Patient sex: F
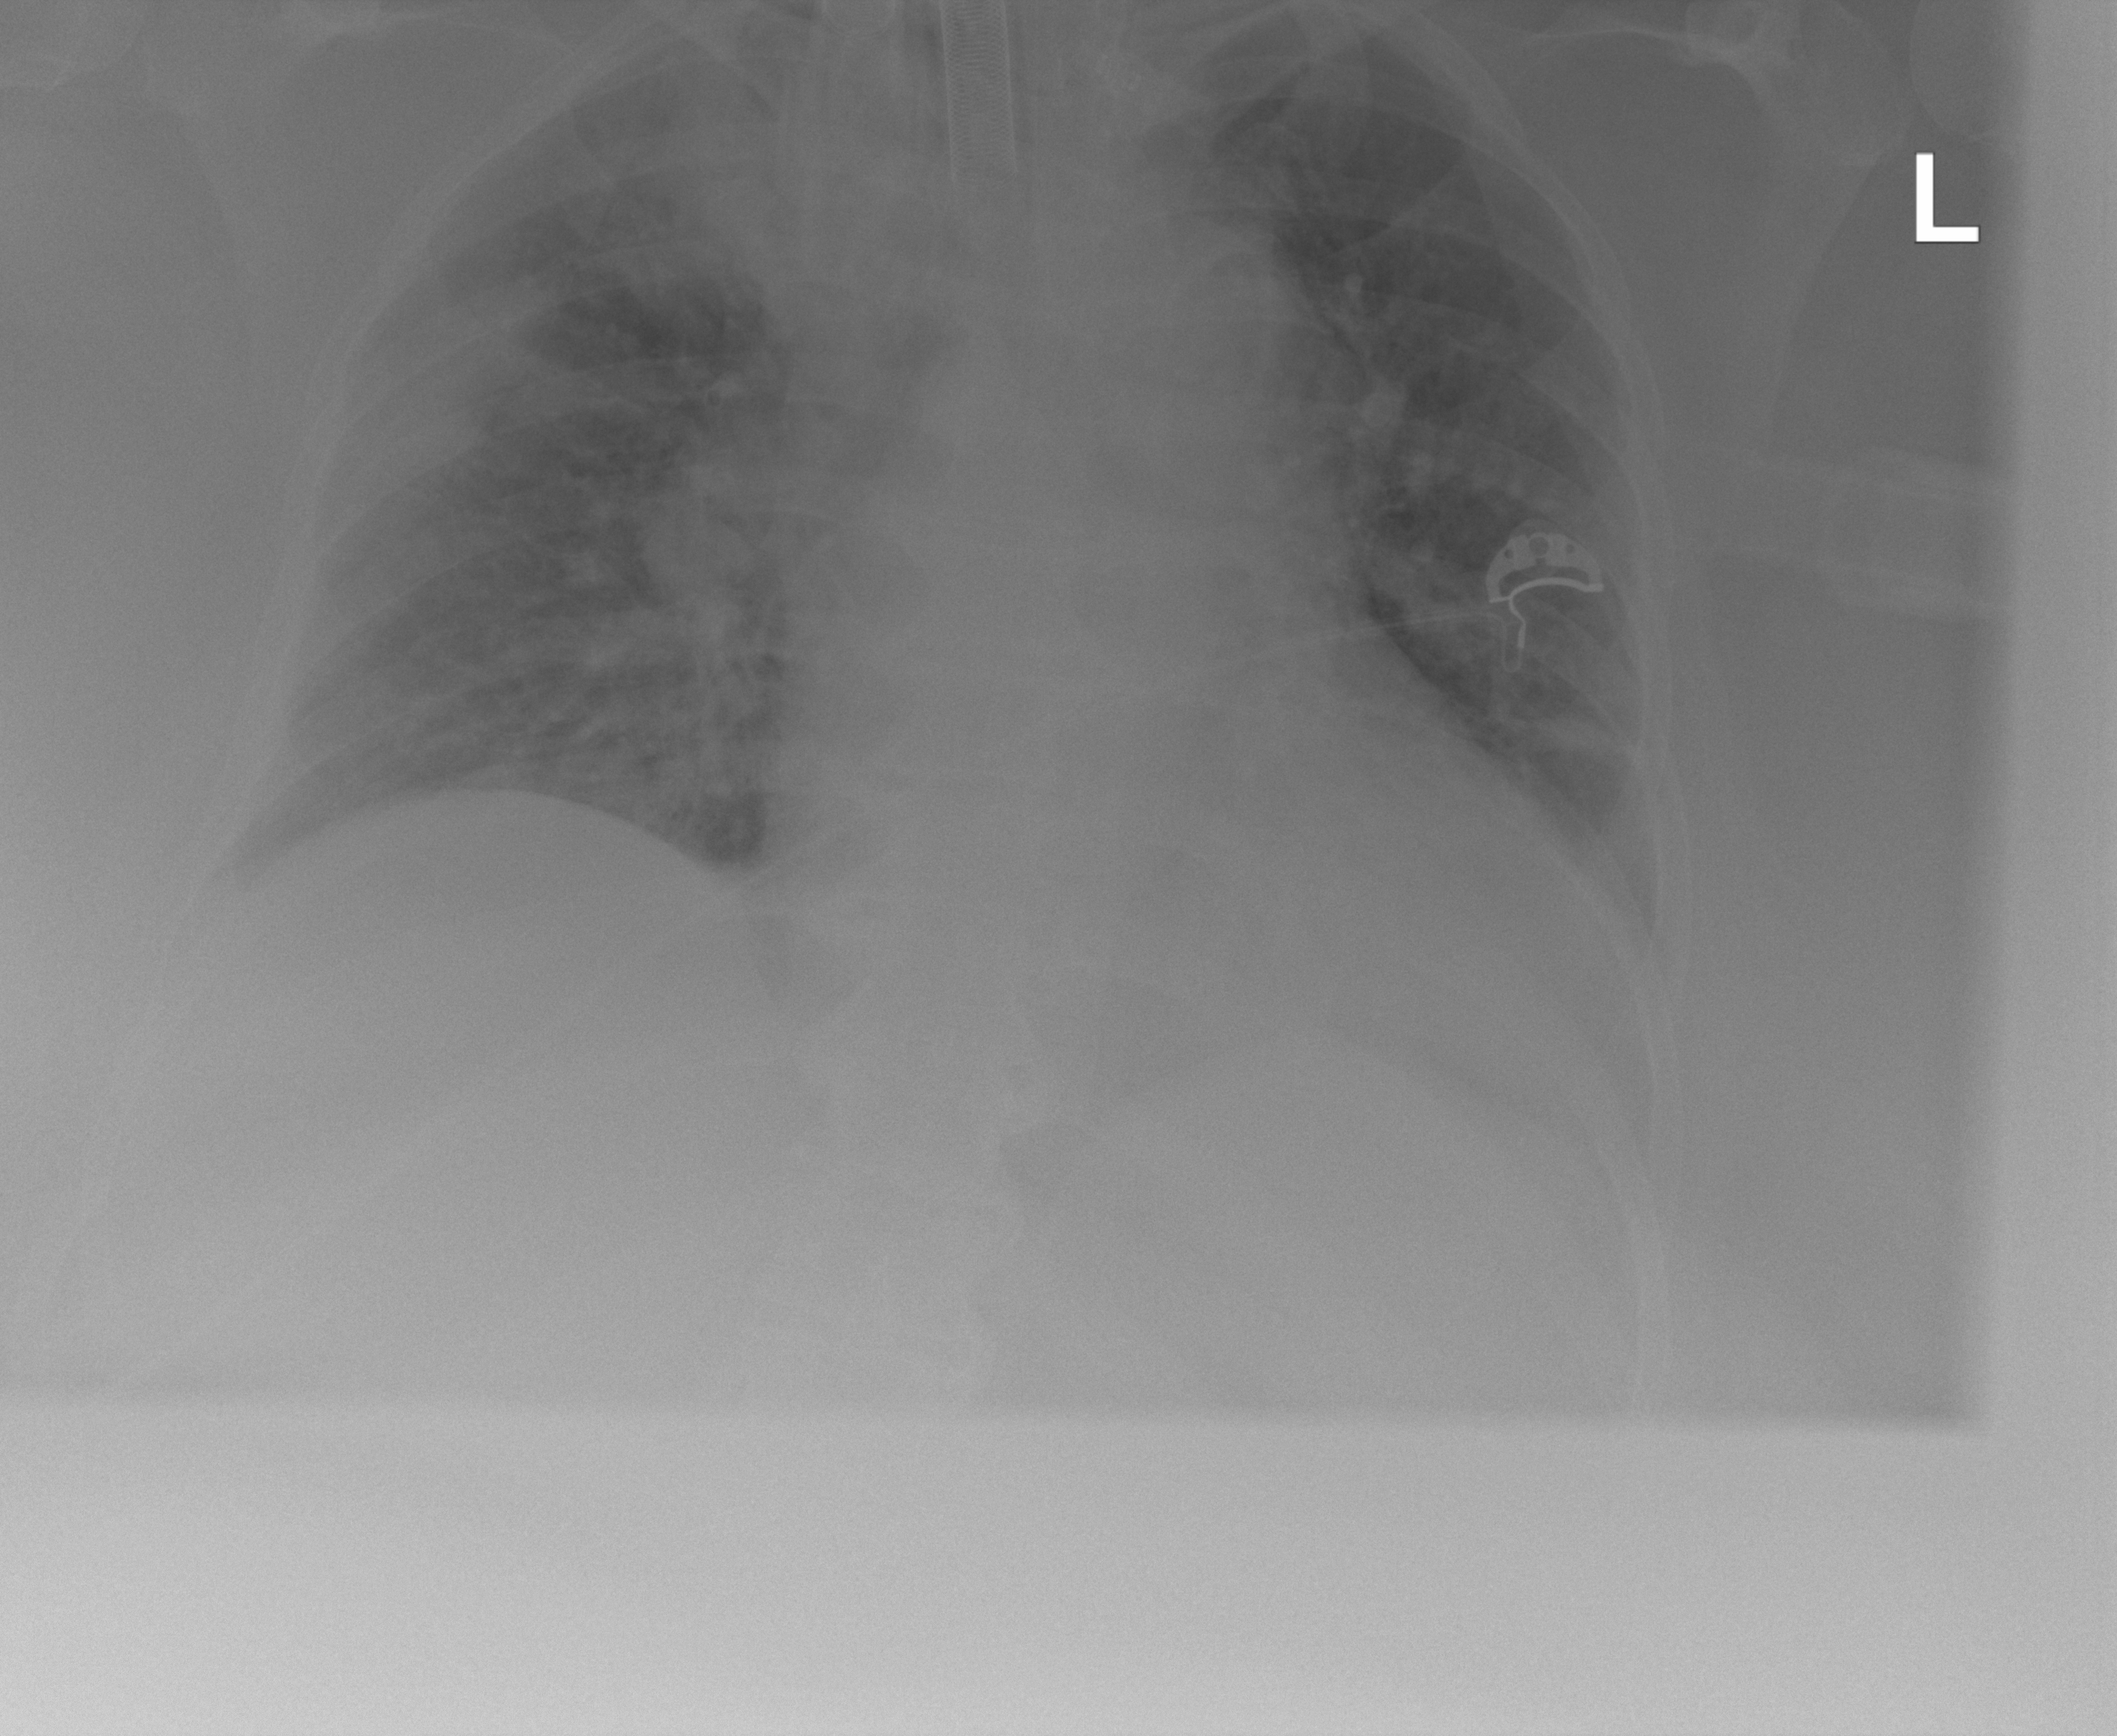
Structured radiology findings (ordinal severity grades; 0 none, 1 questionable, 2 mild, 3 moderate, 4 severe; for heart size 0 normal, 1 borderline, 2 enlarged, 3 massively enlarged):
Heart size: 2
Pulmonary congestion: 0
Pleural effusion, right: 0
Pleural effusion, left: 0
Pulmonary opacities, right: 3
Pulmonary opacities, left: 2
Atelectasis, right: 3
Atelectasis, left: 3